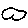
Label: cloud